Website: walmart
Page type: address-validator
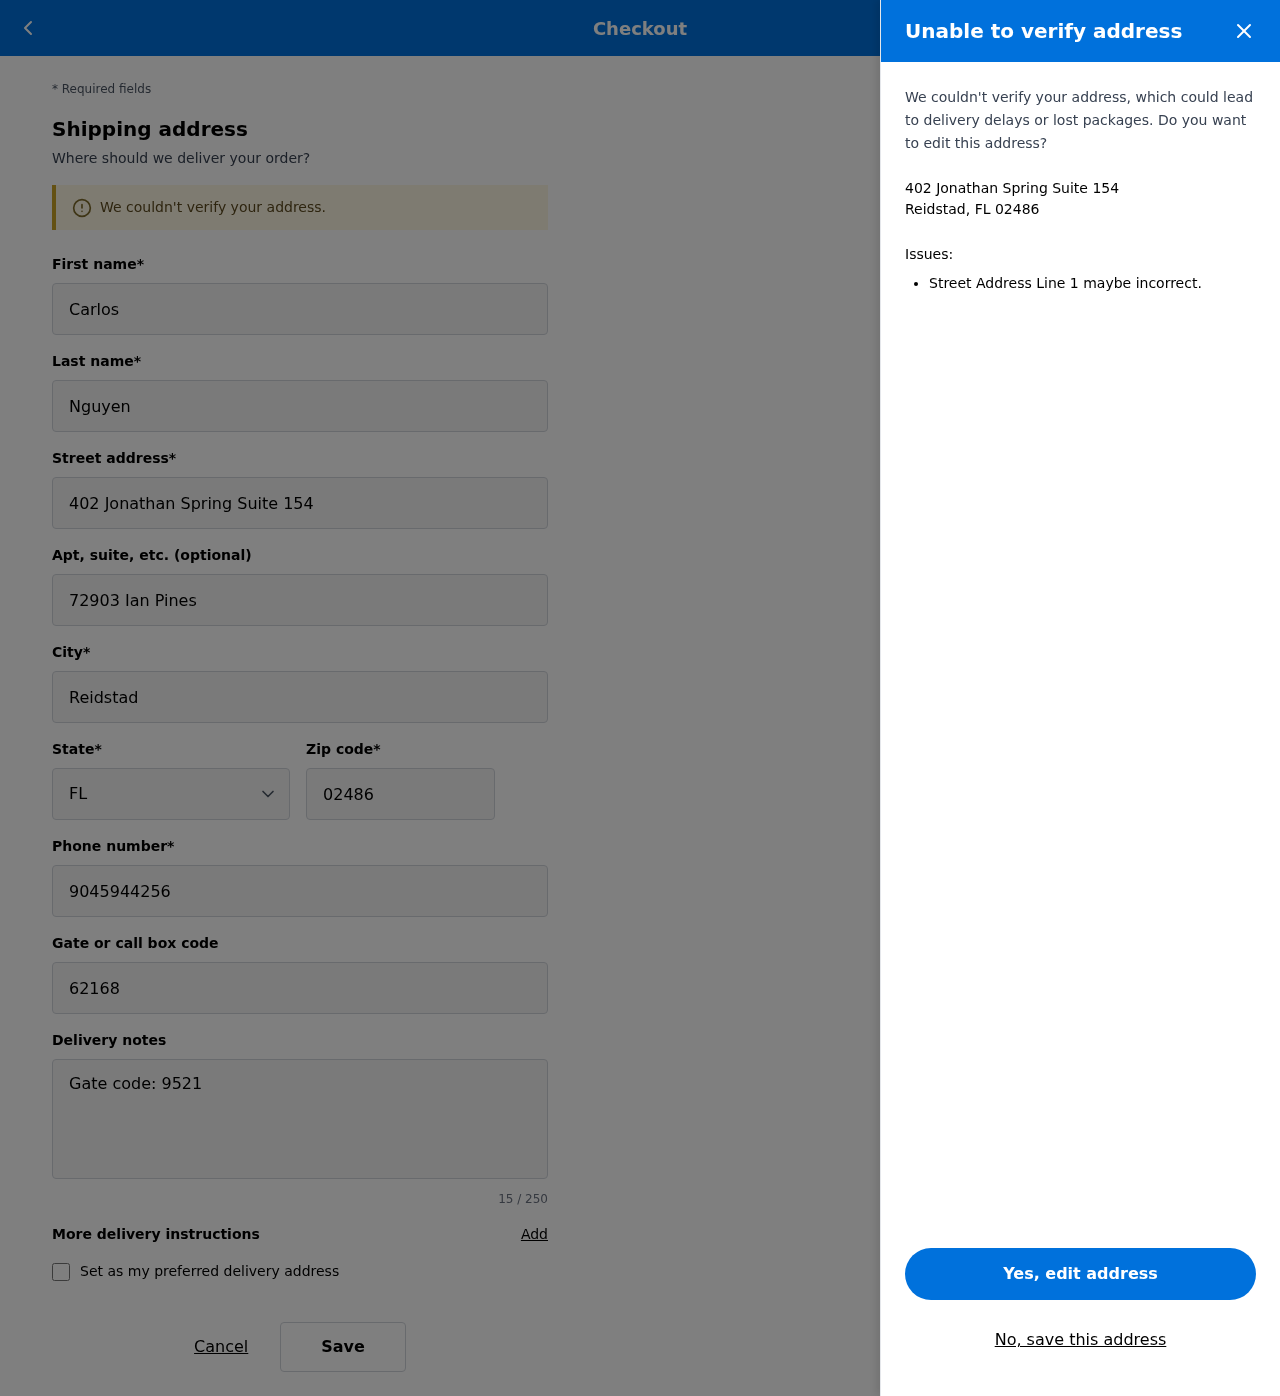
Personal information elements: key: PII_CITY_STATE_ZIP
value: Reidstad, FL 02486
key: PII_DELIVERY_INSTRUCTIONS
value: Gate code: 9521
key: PII_STATE_ABBR
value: FL
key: PII_STREET
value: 402 Jonathan Spring Suite 154
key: PII_FIRSTNAME
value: Carlos
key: PII_LASTNAME
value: Nguyen
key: PII_STREET2
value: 72903 Ian Pines
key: PII_CITY
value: Reidstad
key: PII_POSTCODE
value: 02486
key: PII_PHONE
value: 9045944256
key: PII_SECURITY_CODE
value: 62168